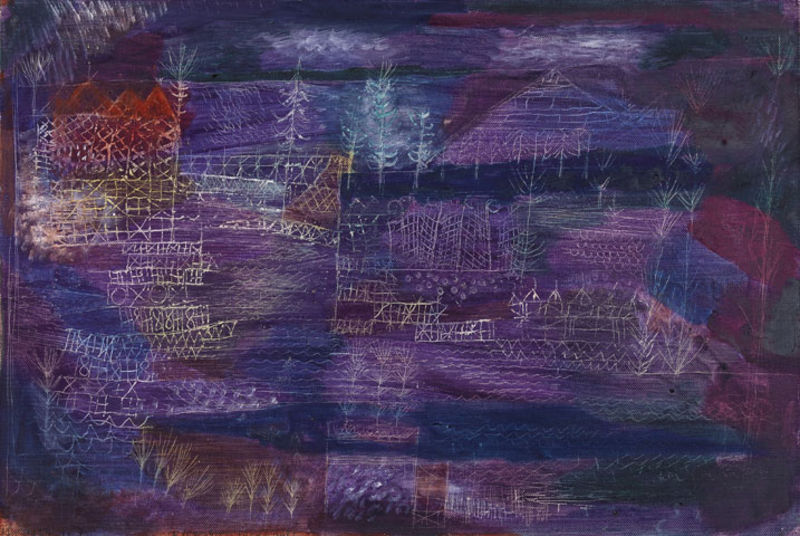
Titel: Flussbaulandschaft
Künstler: Paul Klee
Standort: Karlsruhe
Institution: Staatliche Kunsthalle Karlsruhe
Schlagwörter: blue, red, white, black, country, dark, green, mixed media, modern, painting, yellow, patterns, brown, cloud, clouds, sky, tree, building, field, house, lake, landscape, mountain, orange, sea, ship, water, waves, horizon, houses, island, trees, light, river, bushes, drawing, color, purple, shadow, fabric, etching, sketch, abstract, fence, town, city, square, buildings, art, colors, colours, draw, lines, bush, pond, leaf, ships, fields, crayon, colour, paint, leave, composition, marsh, towers, heavy, cube, triangle, crosses, egypt, pyramid, trunks, sketchy, fences, crops, etch, blues, scratches, patterned, splotches, wax, lef, scarlet, indigo, blotchy, opaque, etched, moder, scratchy, tie-dye, scratch painting, reds, moody image, reminds me of thailand, warm summers evening